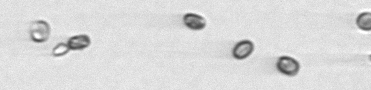
Label: Thalassiosira_sp_aff_mala